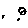
Label: moon